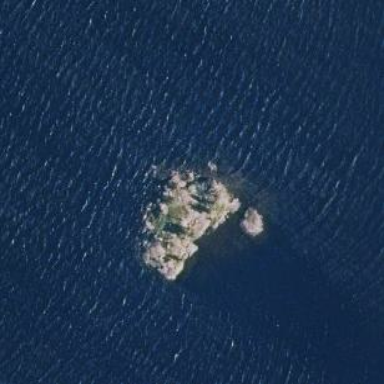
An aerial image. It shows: Islet.